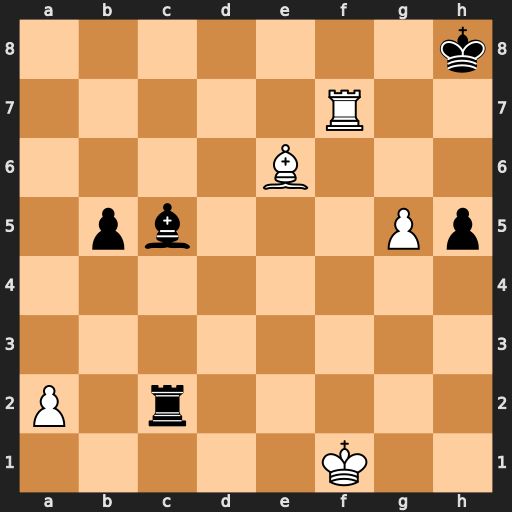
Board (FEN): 7k/5R2/4B3/1pb3Pp/8/8/P1r5/5K2
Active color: w
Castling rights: -
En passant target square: -
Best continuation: g6 Rf2+ Rxf2